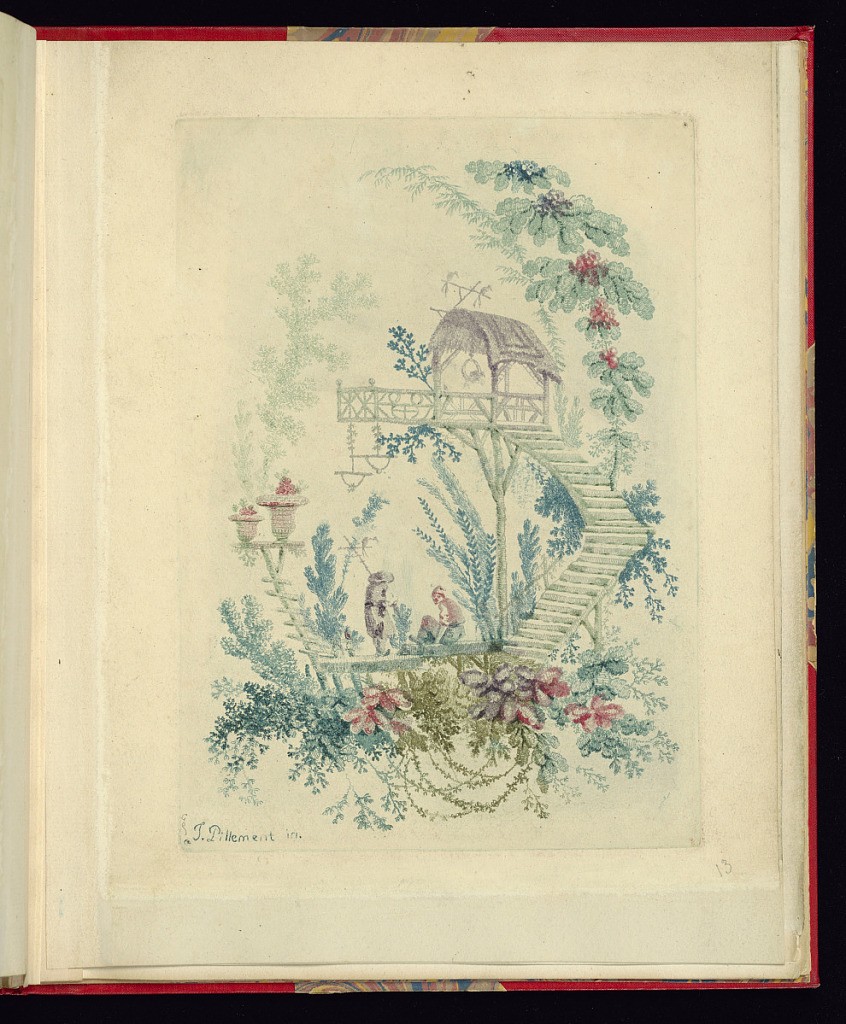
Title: Ornamental Design from "Nouvelle suite de cahiers chinois a l'usage des dessinateurs et des peintres" No.3, Inventes et dessines par Jean Pillement. Graves par Anne Allen.
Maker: Jean-Baptiste Pillement, French, 1728–1808
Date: after 1775
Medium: Etching with colored inks à la poupé on off-white laid paper
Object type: Print
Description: Two figures fishing beneath open air pavillion surrounded by fantastic flora.